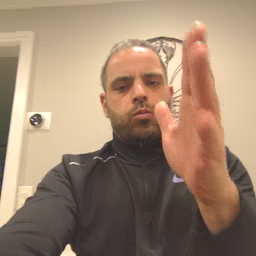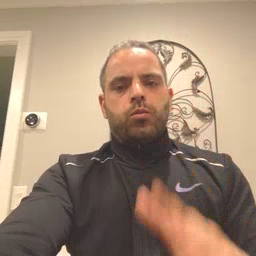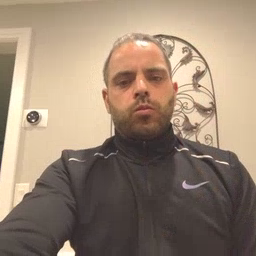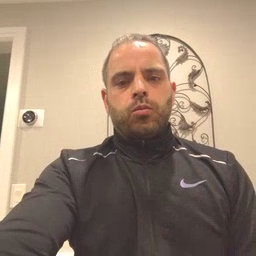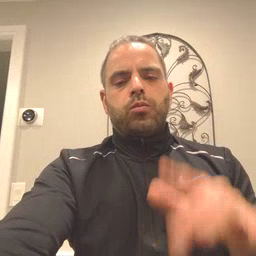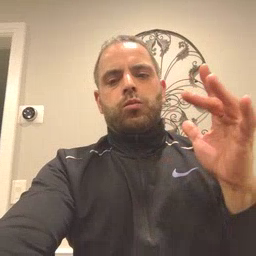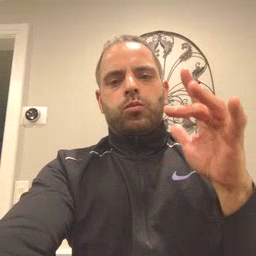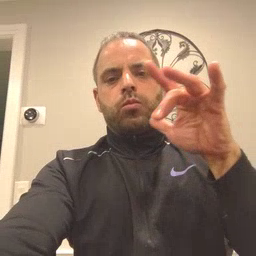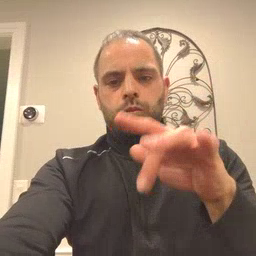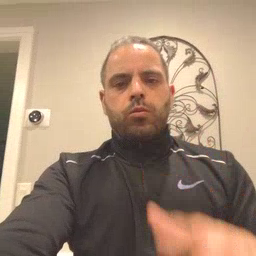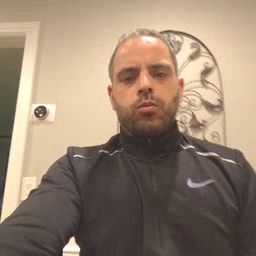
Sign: touch